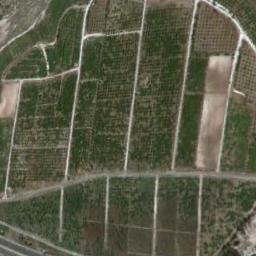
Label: rectangular_farmland